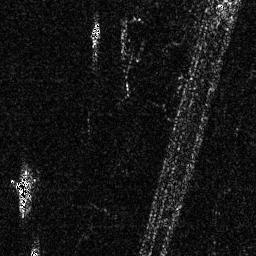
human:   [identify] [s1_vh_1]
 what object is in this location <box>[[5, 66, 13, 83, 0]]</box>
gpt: <ref>1 medium ship at the bottom left</ref>